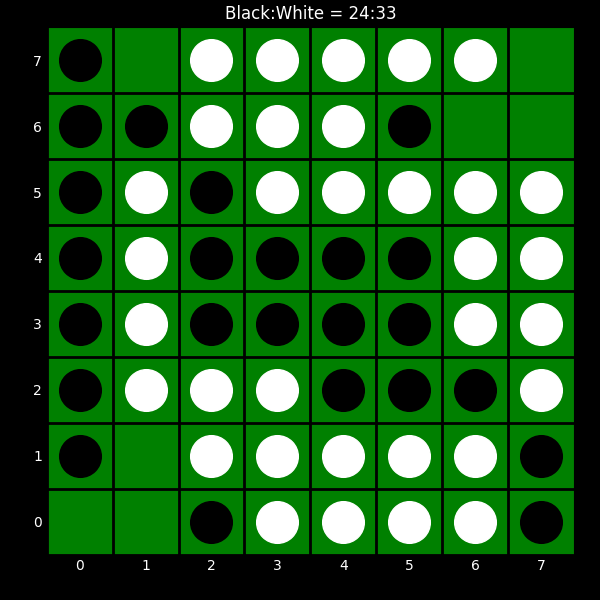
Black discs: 24
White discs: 33